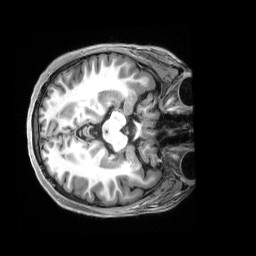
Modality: T1w
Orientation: axial
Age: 22
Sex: female
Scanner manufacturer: siemens
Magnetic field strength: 3 T
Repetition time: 2.5 s
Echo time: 0.00222 s